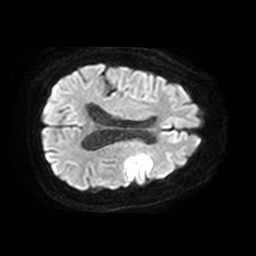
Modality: TRACE
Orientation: axial
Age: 78
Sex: female
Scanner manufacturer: philips
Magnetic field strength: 3 T
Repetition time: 4.08 s
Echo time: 0.06042 s